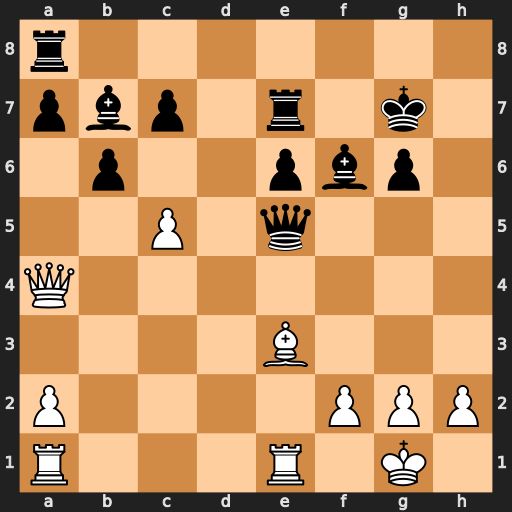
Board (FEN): r7/pbp1r1k1/1p2pbp1/2P1q3/Q7/4B3/P4PPP/R3R1K1
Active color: w
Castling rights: -
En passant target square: -
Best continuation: Bh6+ Kxh6 Rxe5